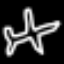
Label: airplane